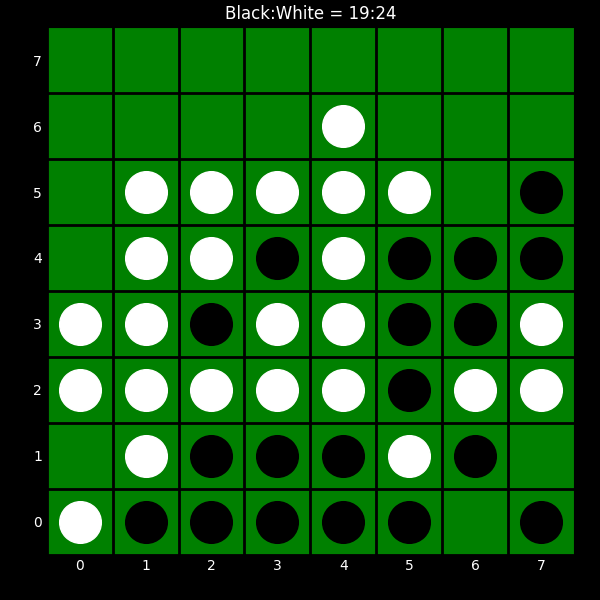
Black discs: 19
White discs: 24